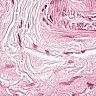
Metastatic tissue present: no